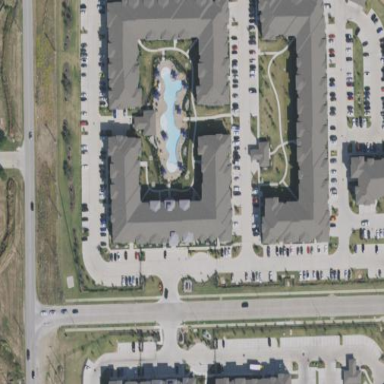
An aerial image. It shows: View of apartment building.